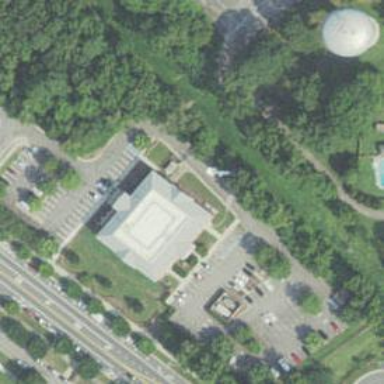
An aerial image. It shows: Government office building.